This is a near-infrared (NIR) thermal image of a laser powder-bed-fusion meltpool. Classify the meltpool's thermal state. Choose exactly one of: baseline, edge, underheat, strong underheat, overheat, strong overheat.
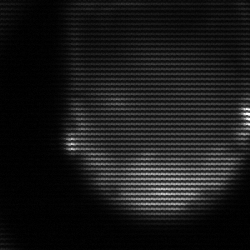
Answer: edge